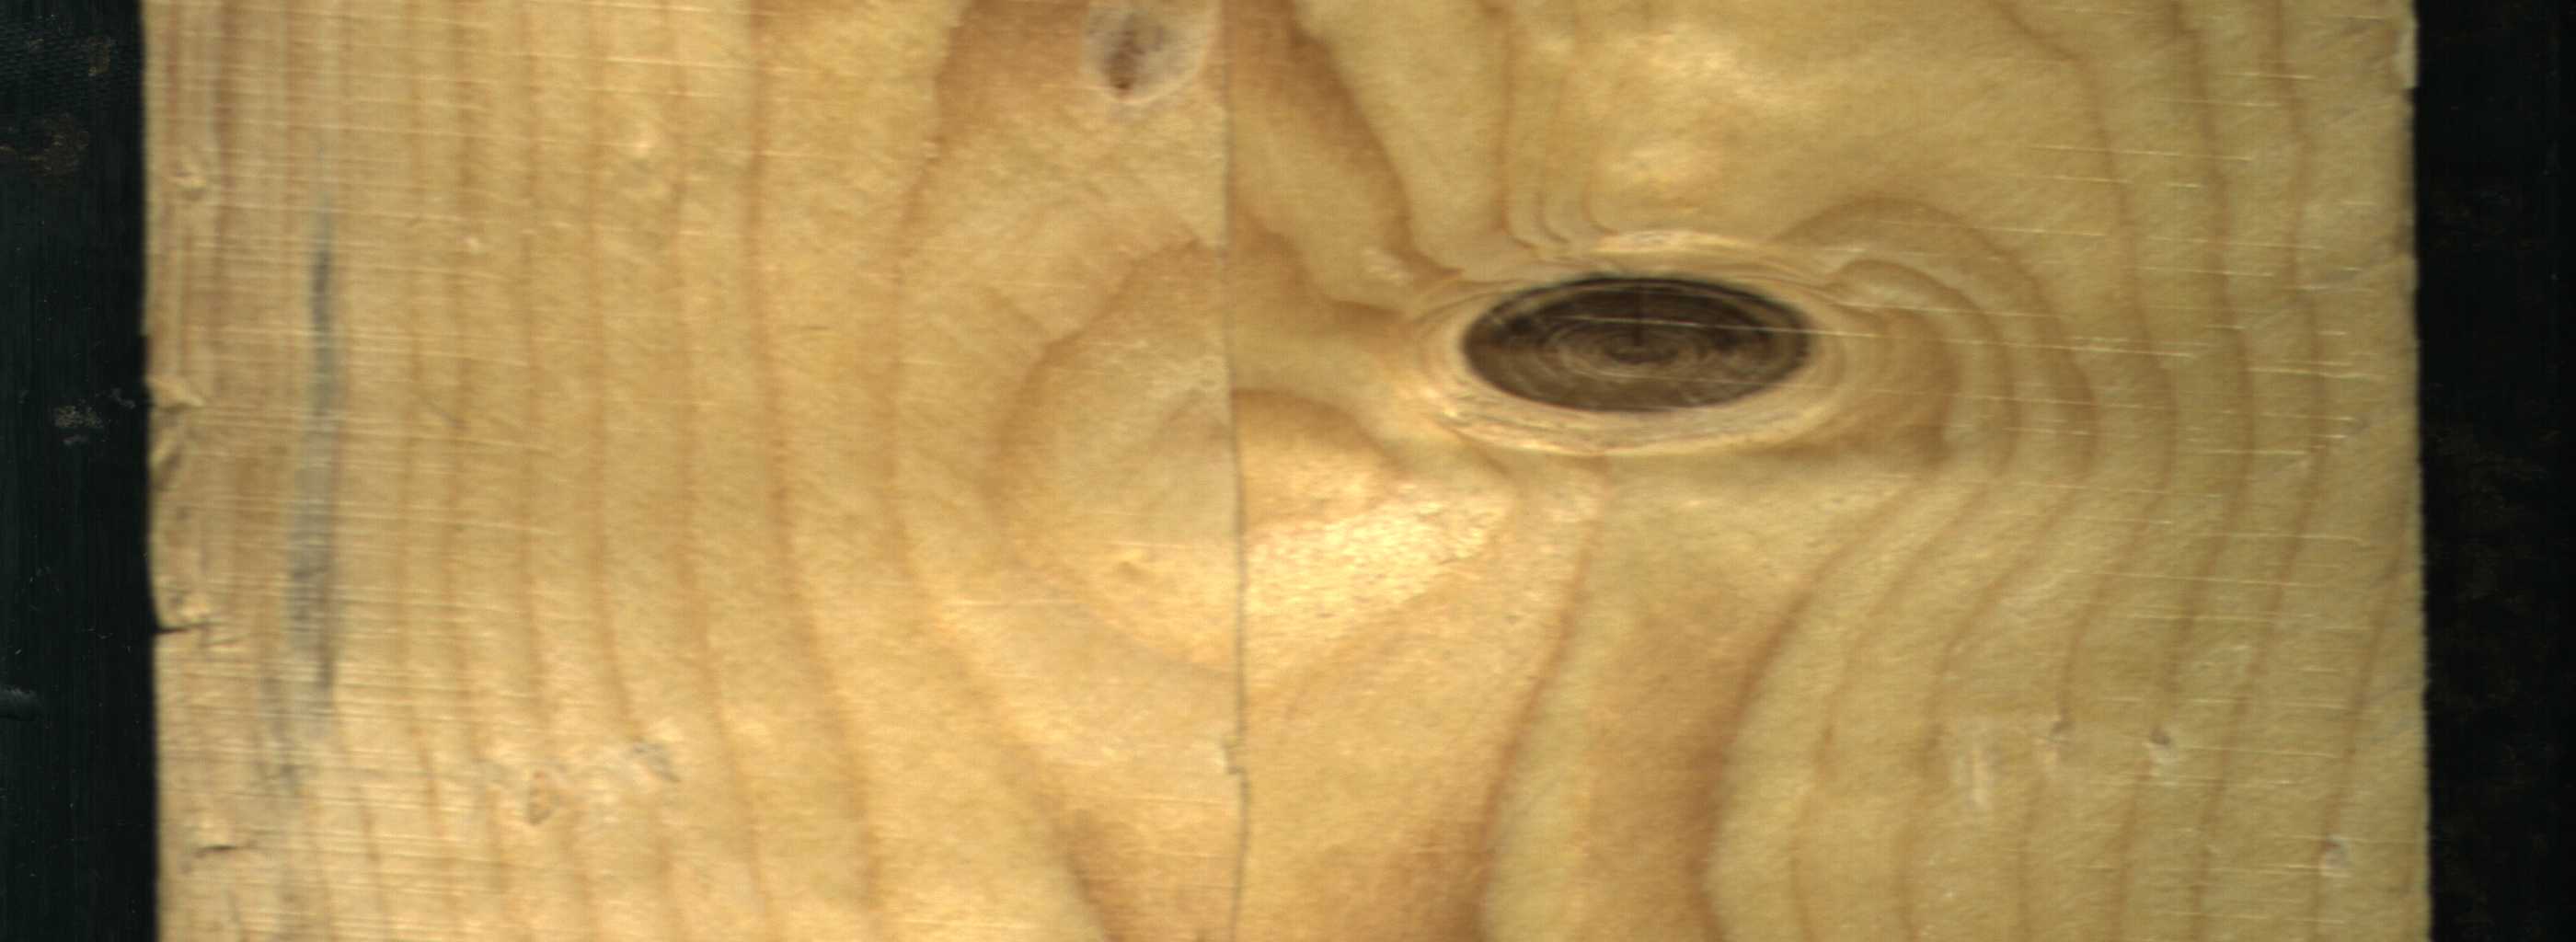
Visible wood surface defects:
Blue_Stain
Dead_Knot